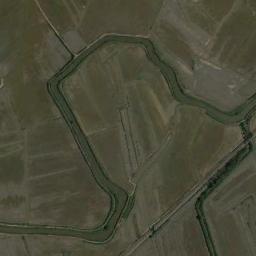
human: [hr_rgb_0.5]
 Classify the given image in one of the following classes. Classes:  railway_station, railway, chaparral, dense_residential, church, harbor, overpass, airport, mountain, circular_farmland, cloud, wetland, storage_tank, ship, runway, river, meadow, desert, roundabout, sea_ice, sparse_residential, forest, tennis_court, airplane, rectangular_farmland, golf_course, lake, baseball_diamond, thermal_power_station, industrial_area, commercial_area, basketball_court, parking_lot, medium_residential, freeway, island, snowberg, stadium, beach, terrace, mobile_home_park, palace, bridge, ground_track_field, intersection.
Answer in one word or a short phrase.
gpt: river